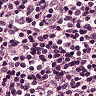
Metastatic tissue present: no